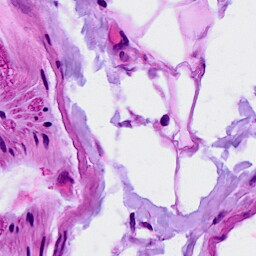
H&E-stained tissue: Breast